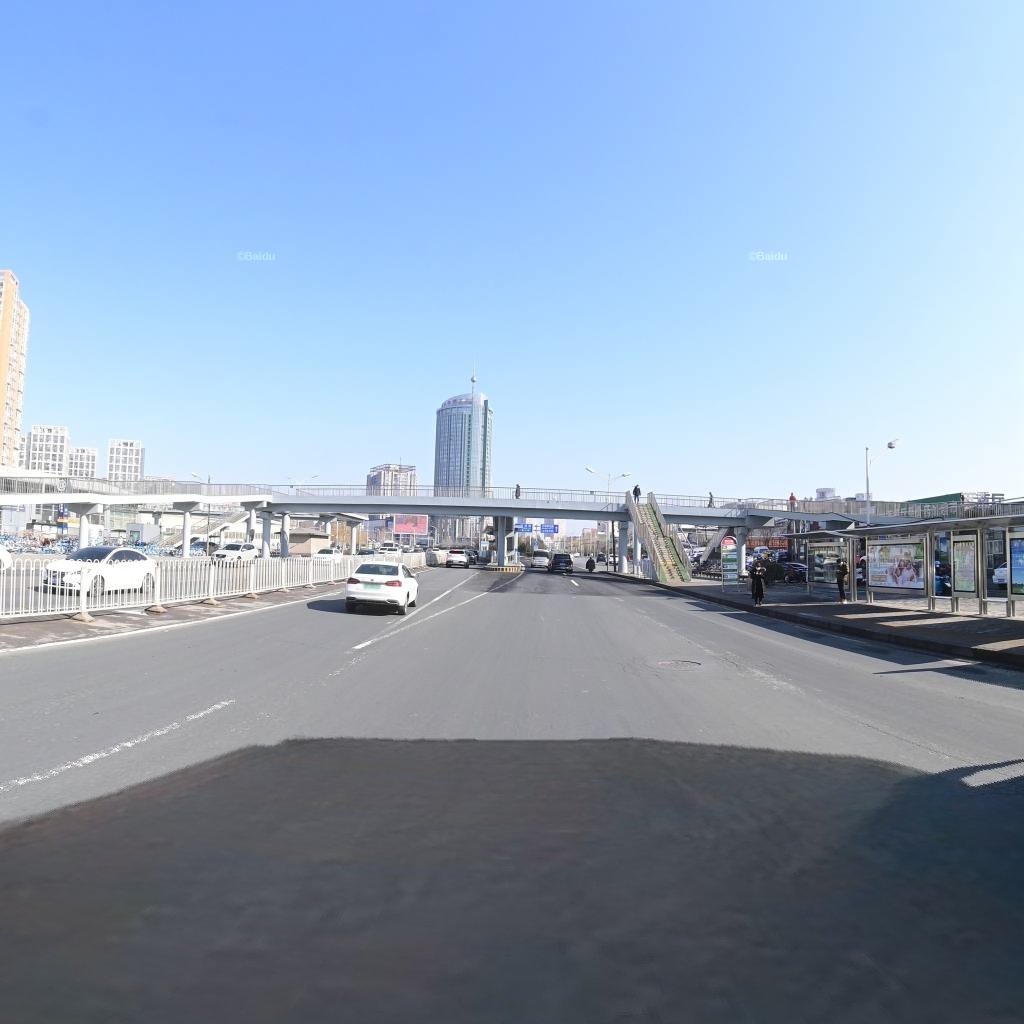
Region: Chaoyang
Road damage annotations: manhole cover, alligator crack, alligator crack, longitudinal crack